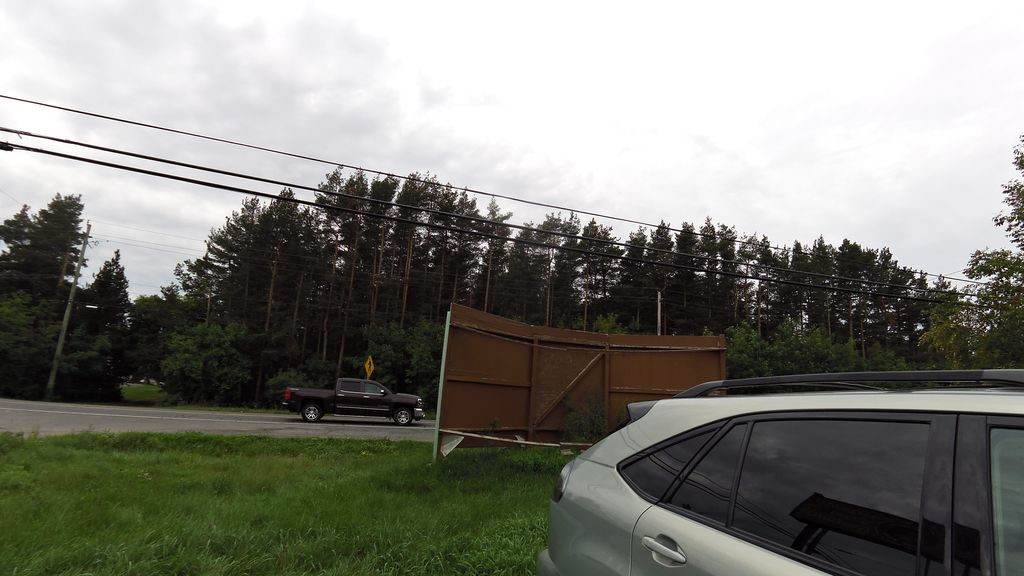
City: ottawa-gatineau